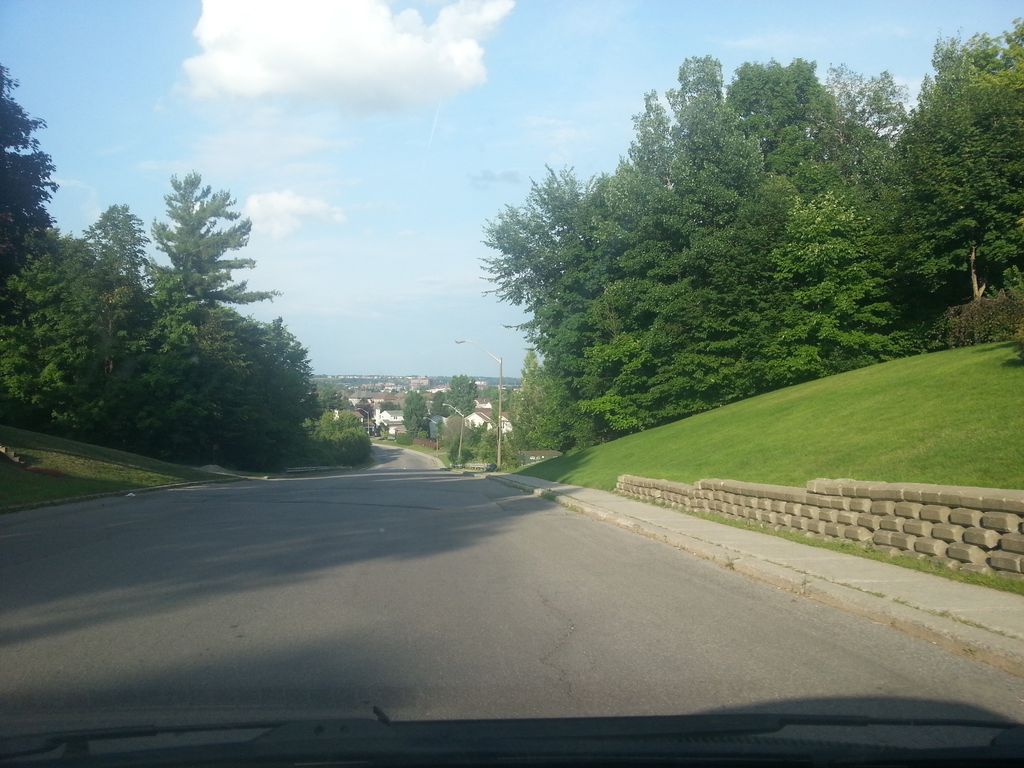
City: ottawa-gatineau